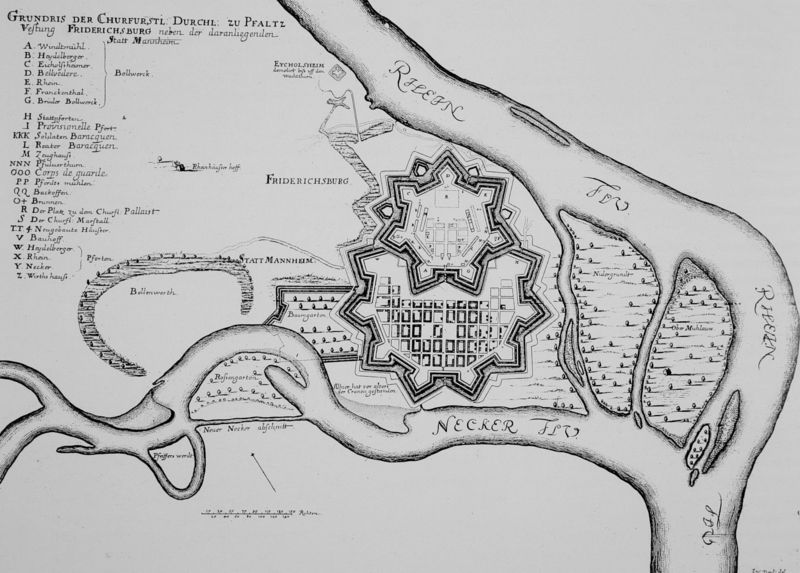
Titel: Stadtgrundriss Mannheim um 1663
Künstler: Jacob van Deyl
Institution: unbekannt
Schlagwörter: wasser, weiß, fluss, stadt, grau, schwarz, skizze, zeichnung, anlage, haus, architektur, gewässer, insel, wald, turm, garten, deutschland, schrift, papier, mauer, friedrich, mündung, zahlen, deutsch, befestigung, burg, archtektur, palast, stern, festung, druck, sterne, schwarzweiß, text, buchstaben, beschriftung, worte, topografie, entwurf, quadrate, gemäuer, karte, anwesen, mauern, ansiedlung, plan, landkarte, städte, pfeil, bau, oktogon, landstrich, legende, erklärung, flüsse, bergfried, burgen, inseln, grundriss, massstab, aufriss, bauplan, teilung, rhein, lageplan, masstab, maße, abmessungen, planung, stadtplan, sternförmig, kastell, grundris, feste, bastion, brug, zitadelle, erläuterung, pfalz, wehrhaft, flußlauf, mannheim, flussmündung, festunf, pfal, neckar, gluss, papast, nordpfeil, friedrichsburg, necker, pfaltz, pflaz, quadratte, rheinarm, haft, friderichsburg, fridrichsburg, wehranlagen